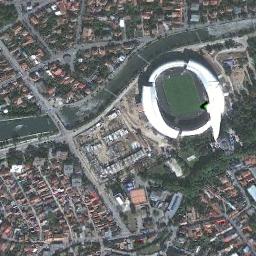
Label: stadium